Interaction volume radius: 5 \u00c5
Interaction volume height: 15 \u00c5
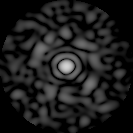
Disorder parameter: 0.7864